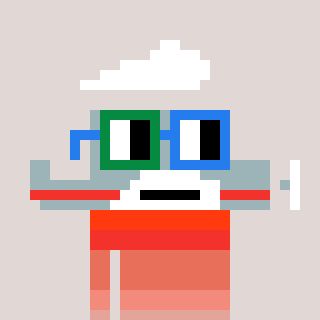
a pixel art character with square green and blue glasses, a plane-shaped head and a bluegrey-colored body on a warm background